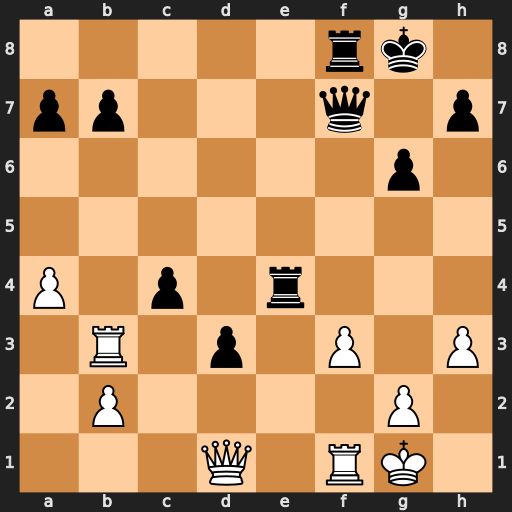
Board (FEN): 5rk1/pp3q1p/6p1/8/P1p1r3/1R1p1P1P/1P4P1/3Q1RK1
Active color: w
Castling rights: -
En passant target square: -
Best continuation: fxe4 Qxf1+ Qxf1 Rxf1+ Kxf1